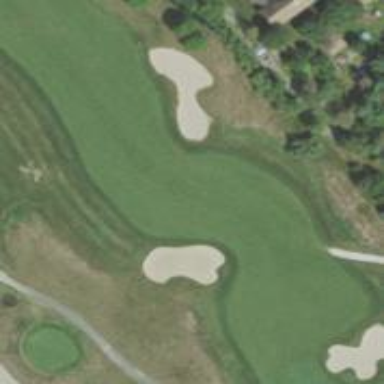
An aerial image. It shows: Grassy area designated as golf fairway.